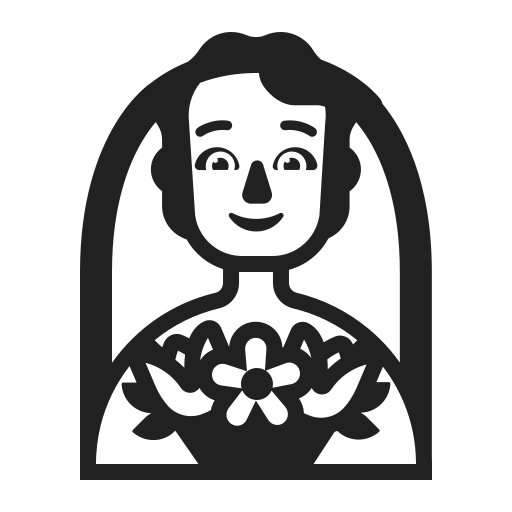
person with veil high contrast default